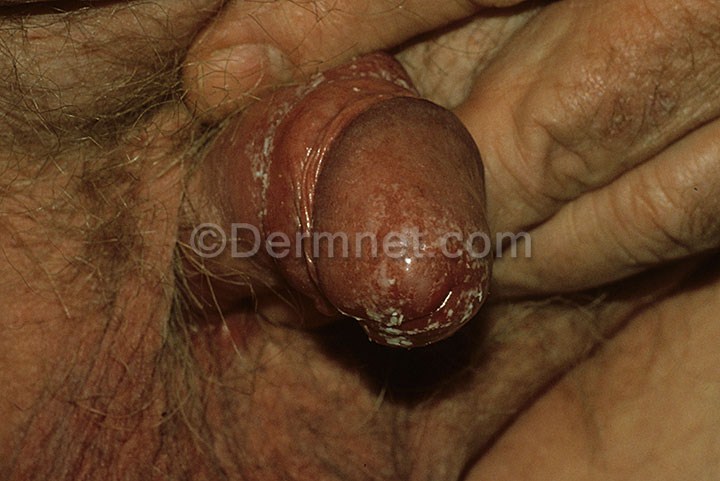
Disease: Tinea Ringworm Candidiasis and other Fungal Infections